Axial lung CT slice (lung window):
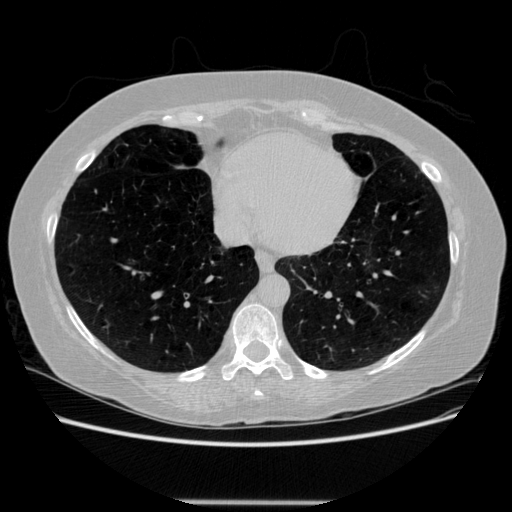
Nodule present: no